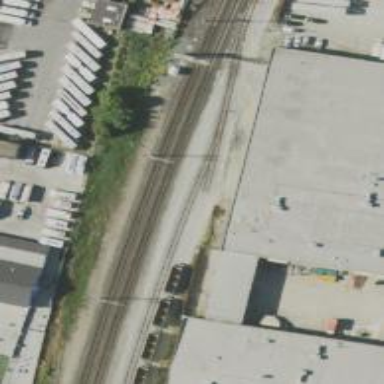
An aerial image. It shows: Unused railway yard.